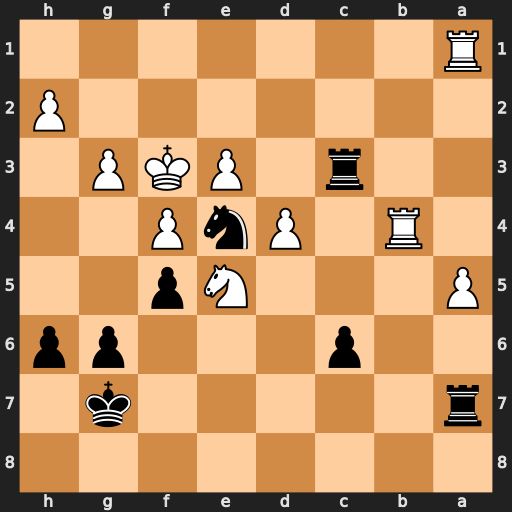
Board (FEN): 8/r5k1/2p3pp/P3Np2/1R1PnP2/2r1PKP1/7P/R7
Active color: b
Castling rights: -
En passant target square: -
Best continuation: Rc2 Nd3 Nd2+ Ke2 Nb3+